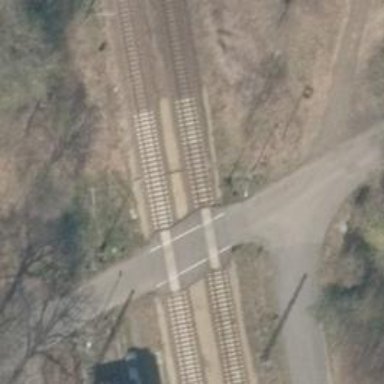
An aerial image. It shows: Railway track with contact lines for electrification.